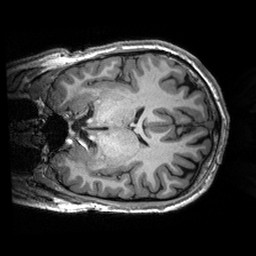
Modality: T1w
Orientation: coronal
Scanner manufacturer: siemens
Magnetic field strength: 3 T
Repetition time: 2.53 s
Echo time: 0.00288 s